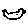
Label: bird